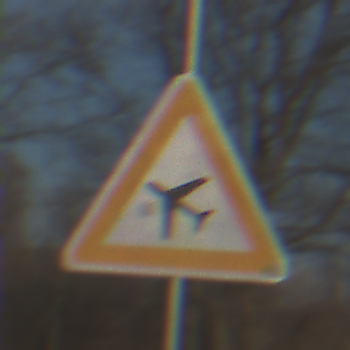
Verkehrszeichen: FlugbetriebRechts
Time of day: MorningAfternoon
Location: Outdoor (Nature)
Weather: PartlyCloudy
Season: NotSpecified
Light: Natural